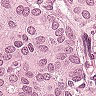
Metastatic tissue present: yes